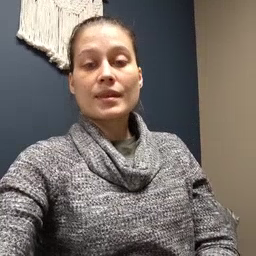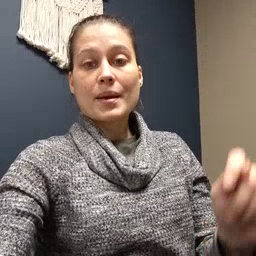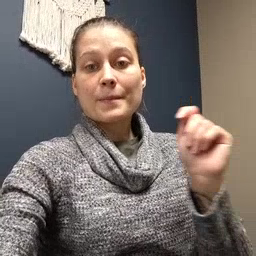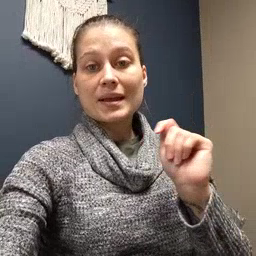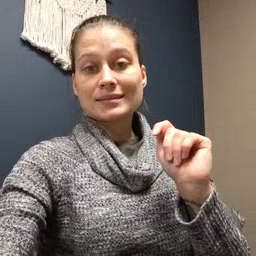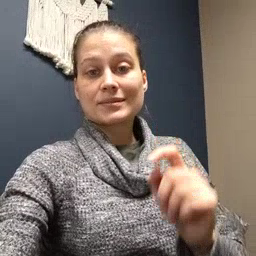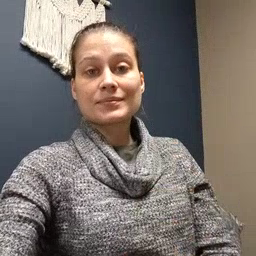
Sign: potty